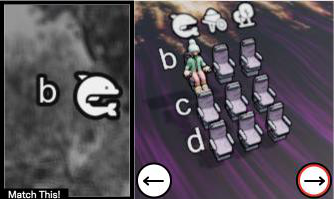
Task: seats
Answer: yes